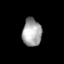
Tissue: lung
Cell type: T cells
Senescence score: 0.2324
Nuclear area (px): 522
Mean DAPI intensity: 165.636